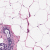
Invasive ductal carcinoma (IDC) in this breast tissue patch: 0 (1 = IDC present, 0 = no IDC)